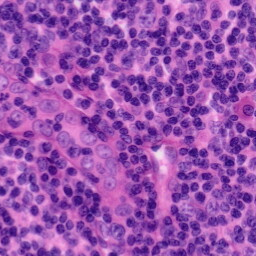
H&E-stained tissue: Tonsil